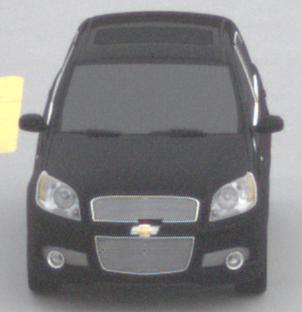
Make: Chevrolet
Model: Aveo 1.2
Detailed model: Aveo
Model produced from: 2008/06
Model produced until: 2011/01
Doors: 3
Color: black
Road condition: dry road
Daytime: morning or afternoon
Contrast: low contrast